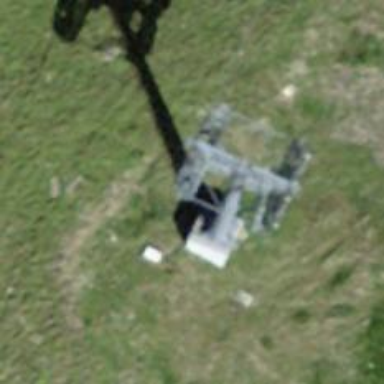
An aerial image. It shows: Pylon used for aerialway.